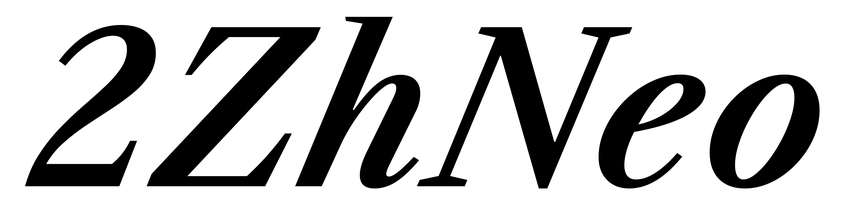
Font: LibreCaslonText-Italic_SemiBold_Italic